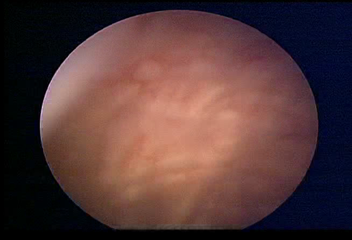
Modality: WLC
Class: Normal mucosa
Bladder cancer association: No